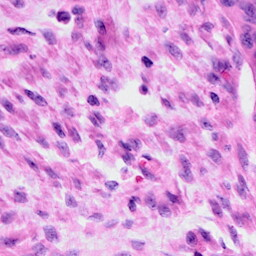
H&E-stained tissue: Cervix